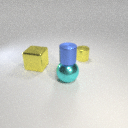
large yellow metal cube to the left of small yellow metal cylinder